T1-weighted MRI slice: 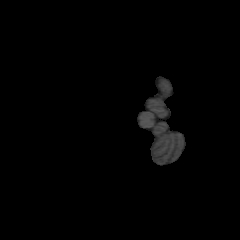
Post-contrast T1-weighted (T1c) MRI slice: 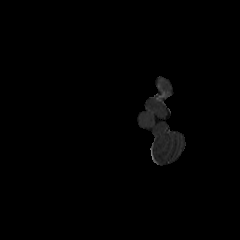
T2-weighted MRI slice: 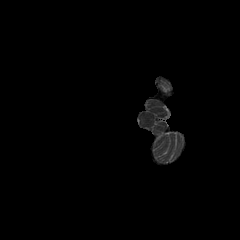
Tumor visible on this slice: no